Question: I have a question that is similar to this <URL>. The modified app should simply have two views each accessible from one of the two tabs.
Sorry for the long bkgnd. I'm following the accepted answer to the above-referenced question. The first 4 steps I have done or can do. The 5th step is to 'Delete the old version of your Main View Controller from the NIB file and also remove the IBOutlet property from the Application Delegate'. I don't think I have such an 'IBOutlet' in my app (which is different from the OP's app). Should I delete the object view controller shown in this list? Or am I on the wrong track here?

'''
- (BOOL)application:(UIApplication *)application didFinishLaunchingWithOptions:(NSDictionary *)launchOptions {
// Set up view controller & load a clean view
self.window = [[UIWindow alloc] initWithFrame:[[UIScreen mainScreen] bounds]];
self.viewController = [[P3ViewController alloc] initWithNibName:@"P3ViewController" bundle:nil];
self.window.rootViewController = self.viewController;
NSLog(@"P3ViewController now active");
[self.window makeKeyAndVisible];
return YES;
}
'''
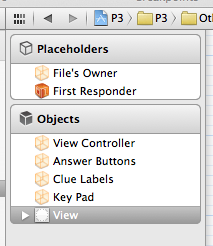
Answer: This should get you in the right direction...
'''
- (BOOL)application:(UIApplication *)application didFinishLaunchingWithOptions:(NSDictionary *)launchOptions
{
self.window = [[UIWindow alloc] initWithFrame:[[UIScreen mainScreen] bounds]];
UITabBarController *tbc = [[UITabBarController alloc] init];
YourNewViewController *ynvc = [[YourNewViewController alloc] initWithNibName:@"YourNewViewController" bundle:nil];
YourCurrentViewController *ycvc = [[YourCurrentViewController alloc] initWithNibName:@"YourCurrentViewController" bundle:nil];
[tbc setViewControllers:[NSArray arrayWithObjects:ynvc, ycvc, nil]];
self.window.rootViewController = tbc;
[self.window makeKeyAndVisible];
return YES;
}
'''